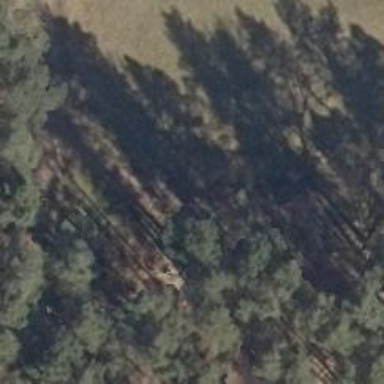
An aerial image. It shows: Track with grade 4 track type.